Question: how to
Combine a bar chart and line in single plot in R (from different data sources)?
Say I have two data sources as:
'''
barData<-c(0.1,0.2,0.3,0.4) #In percentage
lineData<-c(100,22,534,52,900)
'''
I cant use ggplot in this case so this is not a duplicated question..
:
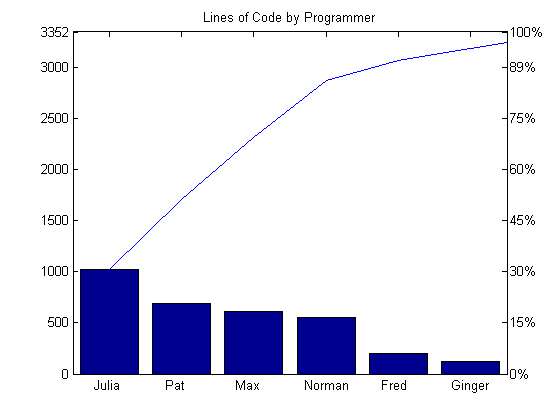
Answer: Maybe this helps as a starting point:
'''
par(mar = rep(4, 4))
barData<-c(0.1,0.2,0.3,0.4) * 100
y <- lineData<-c(100,22,534,900);
x <- barplot(barData,
axes = FALSE,
col = "blue",
xlab = "",
ylab = "",
ylim = c(0, 100) )[, 1]
axis(1, at = x, labels = c("Julia", "Pat", "Max", "Norman"))
ats <- c(seq(0, 100, 15), 100); axis(4, at = ats, labels = paste0(ats, "%"), las = 2)
axis(3, at = x, labels = NA)
par(new = TRUE)
plot(x = x, y = y, type = "b", col = "red", axes = FALSE, xlab = "", ylab = "")
axis(2, at = c(pretty(lineData), max(lineData)), las = 2)
mtext(text="Lines of code by Programmer", side = 3, line = 1)
box()
'''